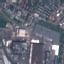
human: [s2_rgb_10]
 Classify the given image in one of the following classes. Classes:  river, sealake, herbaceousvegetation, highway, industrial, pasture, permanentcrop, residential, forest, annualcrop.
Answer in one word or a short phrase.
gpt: Industrial